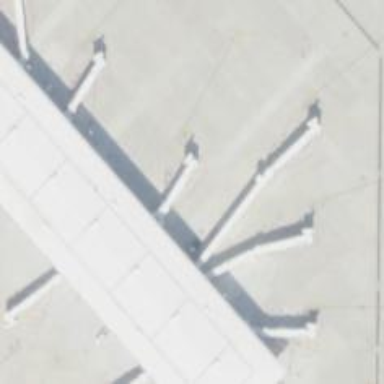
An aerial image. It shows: Airport gate.